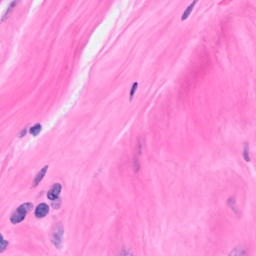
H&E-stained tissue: Breast